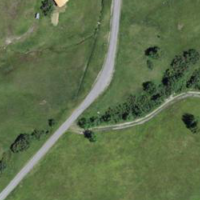
EUNIS habitat code: 26
Species observed at this site:
Rumex alpinus